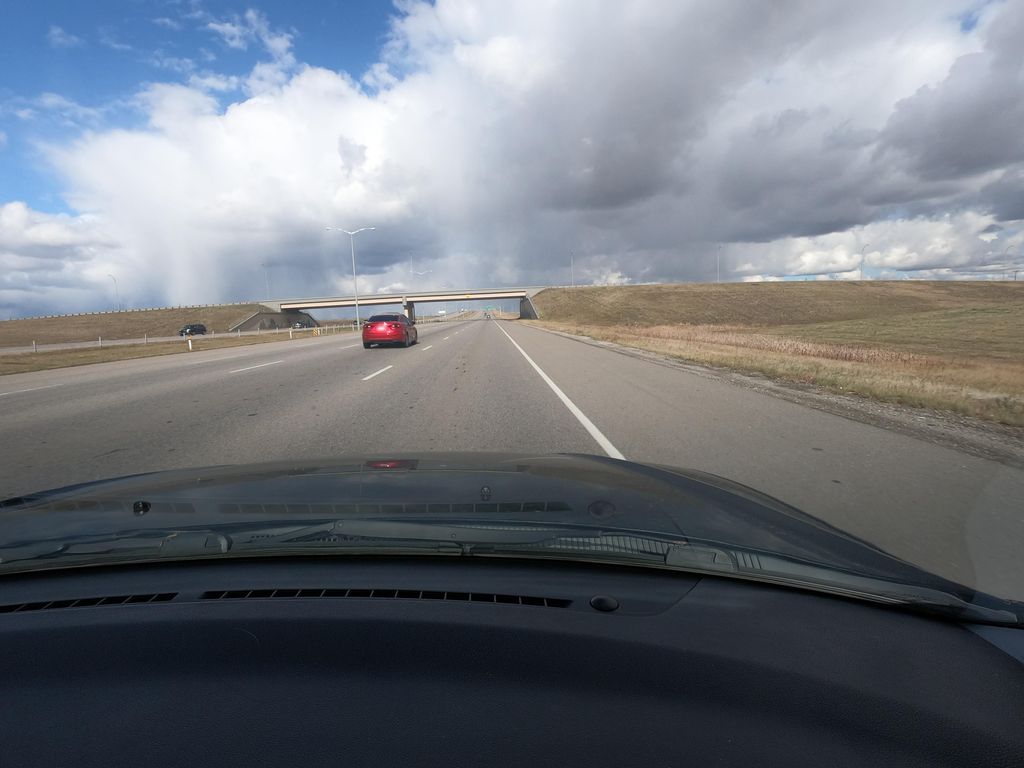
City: calgary